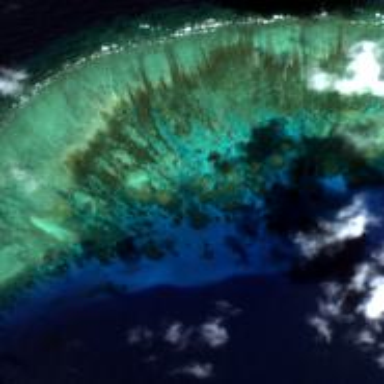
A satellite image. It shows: Beautiful reef in its natural habitat.